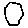
Label: hexagon